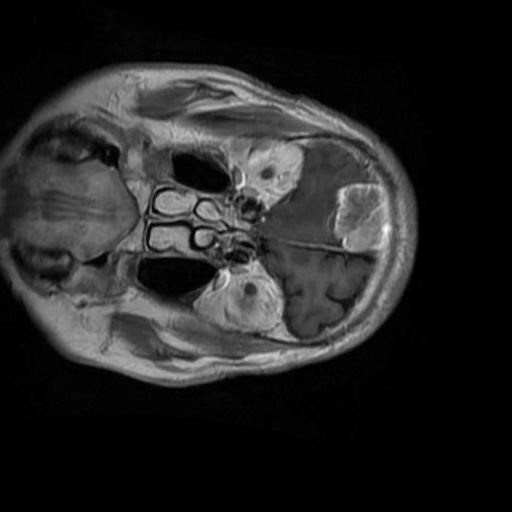
Label: brain_menin